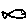
Label: fish